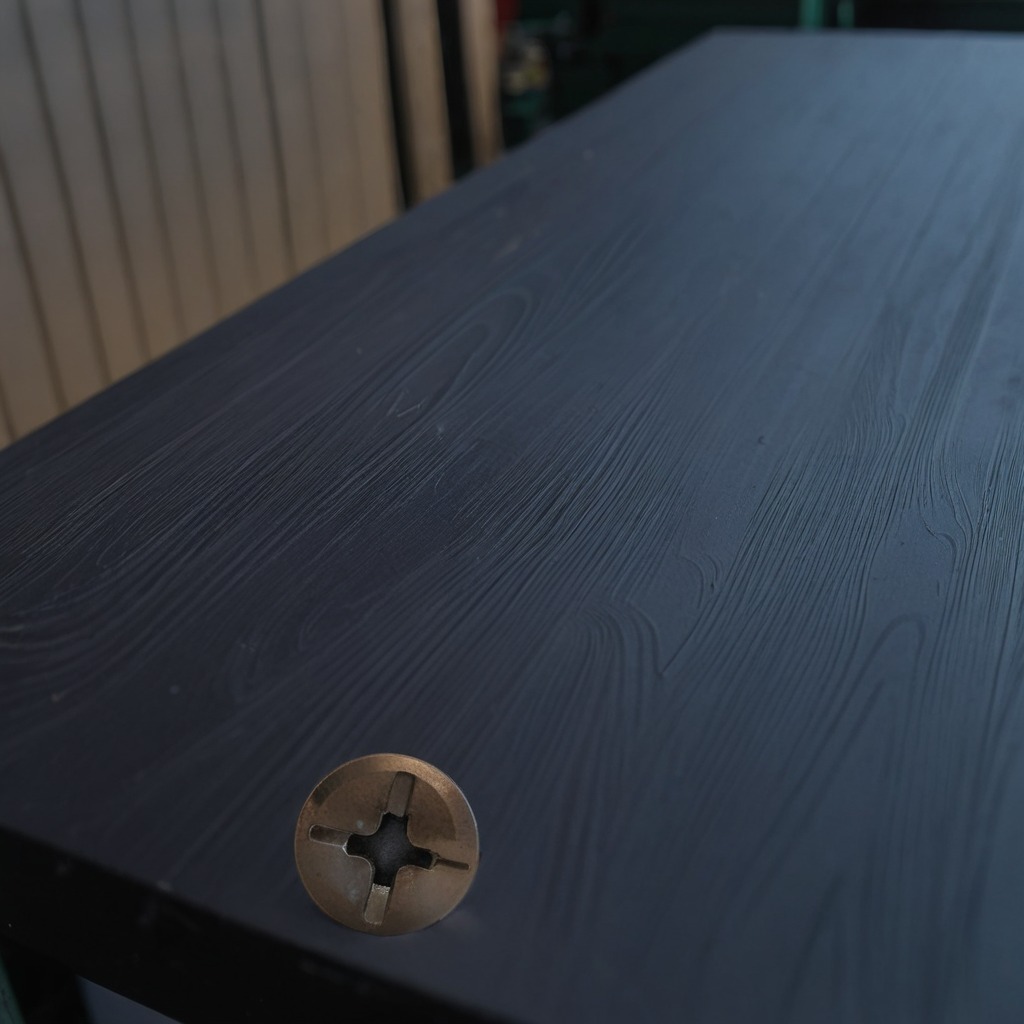
A metal screw is lying on the old table with faint burn marks in a small garage at twilight.